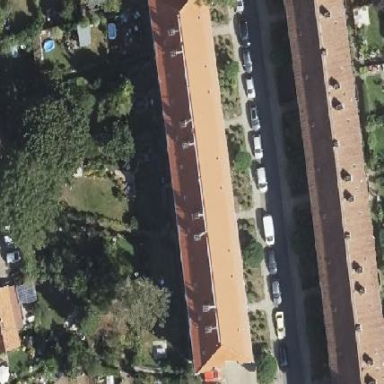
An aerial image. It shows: Apartment building with hipped roof.